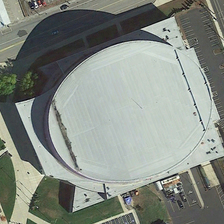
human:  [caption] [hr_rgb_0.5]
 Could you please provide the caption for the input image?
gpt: road and a parking lot is near an almost circle white building .

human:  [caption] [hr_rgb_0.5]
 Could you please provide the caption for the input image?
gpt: at the street corner, a huge, oval stadium coome into sight .

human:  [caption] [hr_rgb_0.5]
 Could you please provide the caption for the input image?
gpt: road and a parking lot is near an almost circle white building .

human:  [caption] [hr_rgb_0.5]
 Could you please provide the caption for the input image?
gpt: at the street corner, a huge, oval stadium coome into sight .

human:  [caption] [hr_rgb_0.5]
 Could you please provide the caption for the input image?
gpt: road and a parking lot is near an almost circle white building .